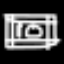
Label: line